Question:
I have copy pasted some classes into this project, some from other projects. At some point VS has marked 'Class1' as a component (you can see from the icon shown in the screenshot above). 'Class2' is OK. There's no difference in the and no interesting difference in the code between 'Class1' and 'Class2' (*except see below)
It doesn't stop the code from compiling or running. Is it in fact a problem at all? It inconvenient in that the IDE tries to open the Design window if you double click the file.
How does this happen, and how to fix?
Actually, there are interesting differences in the code window. At least, there must be, since removing a large chunk of the code causes the Solution Explorer to revert the file to a file. Restore the chunk and the file goes back to being a . Currently... investigating.
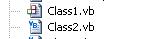
Answer: I'm not sure why it does this thing, but I know how to get rid of it. Before your class put:
'''
[System.ComponentModel.DesignerCategory("Code")]
'''
It should work.